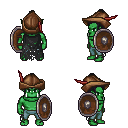
a pixel art fantasy rpg character, male body template, orc, green skin, black tattered cape, teal pants, raven short topknot hairstyle, leather cap, shield, four views (front, back, left, right), 2x2 character sprite sheet, small pixel art, hard edges, no anti-aliasing